Group 1:
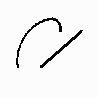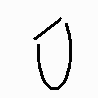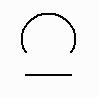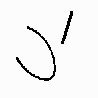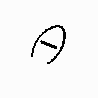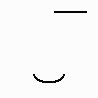
Group 2:
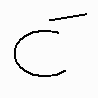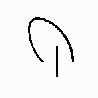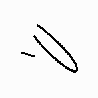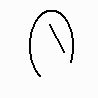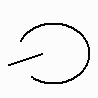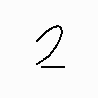
Rule separating the two groups: Straight line parallel to line joining the ends of curve AND sliding the straight line suitably can make a closed area vs. straight line perpendicular to line joining the ends of curve.
Concepts: imagined_entity, imagined_line_or_curve, imagined_motion, length_line_or_curve, line_or_curve_endpoint, motion, parallel, perpendicular, same, same_feature
Author: Harry E. Foundalis